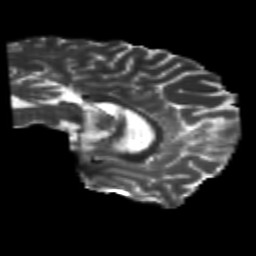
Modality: T2w
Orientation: sagittal
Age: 23
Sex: male
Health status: healthy
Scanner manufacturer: philips
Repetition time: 7.386 s
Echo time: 0.08599 s